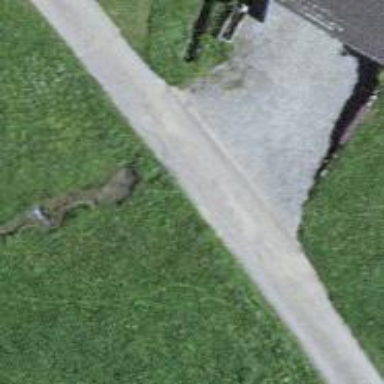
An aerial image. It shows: Culvert tunnel.